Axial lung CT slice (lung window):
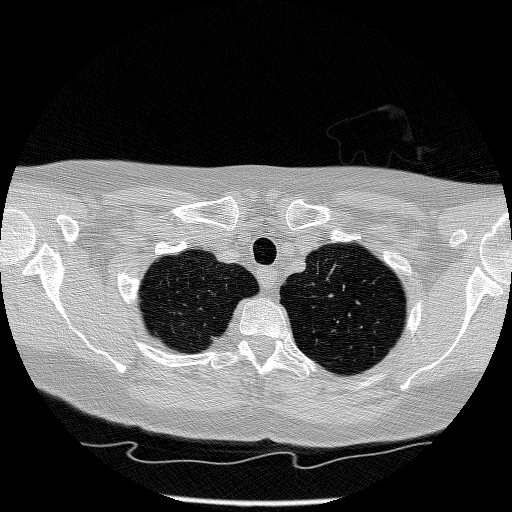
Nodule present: no